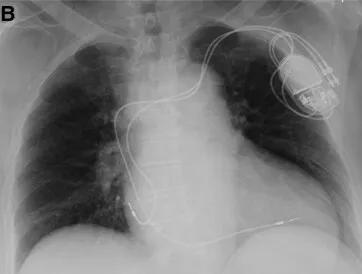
Case report 2. (B) Chest X-ray:1 month later.
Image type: radiology (x_ray)